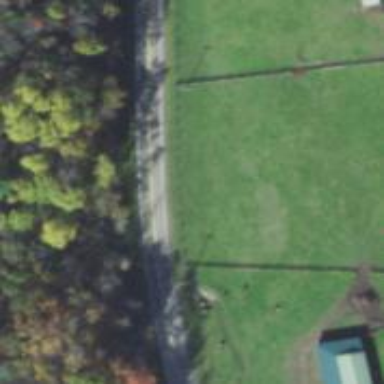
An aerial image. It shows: Tertiary road.